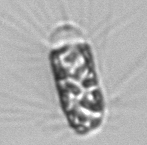
Label: Corethron_hystrix